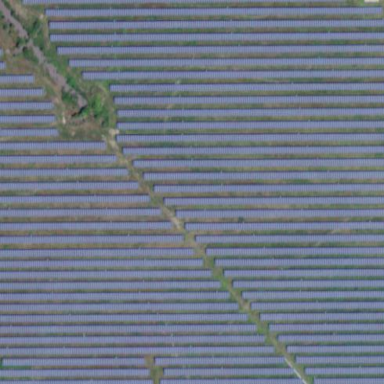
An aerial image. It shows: Solar power plant with photovoltaic technology generating electricity.